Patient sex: M
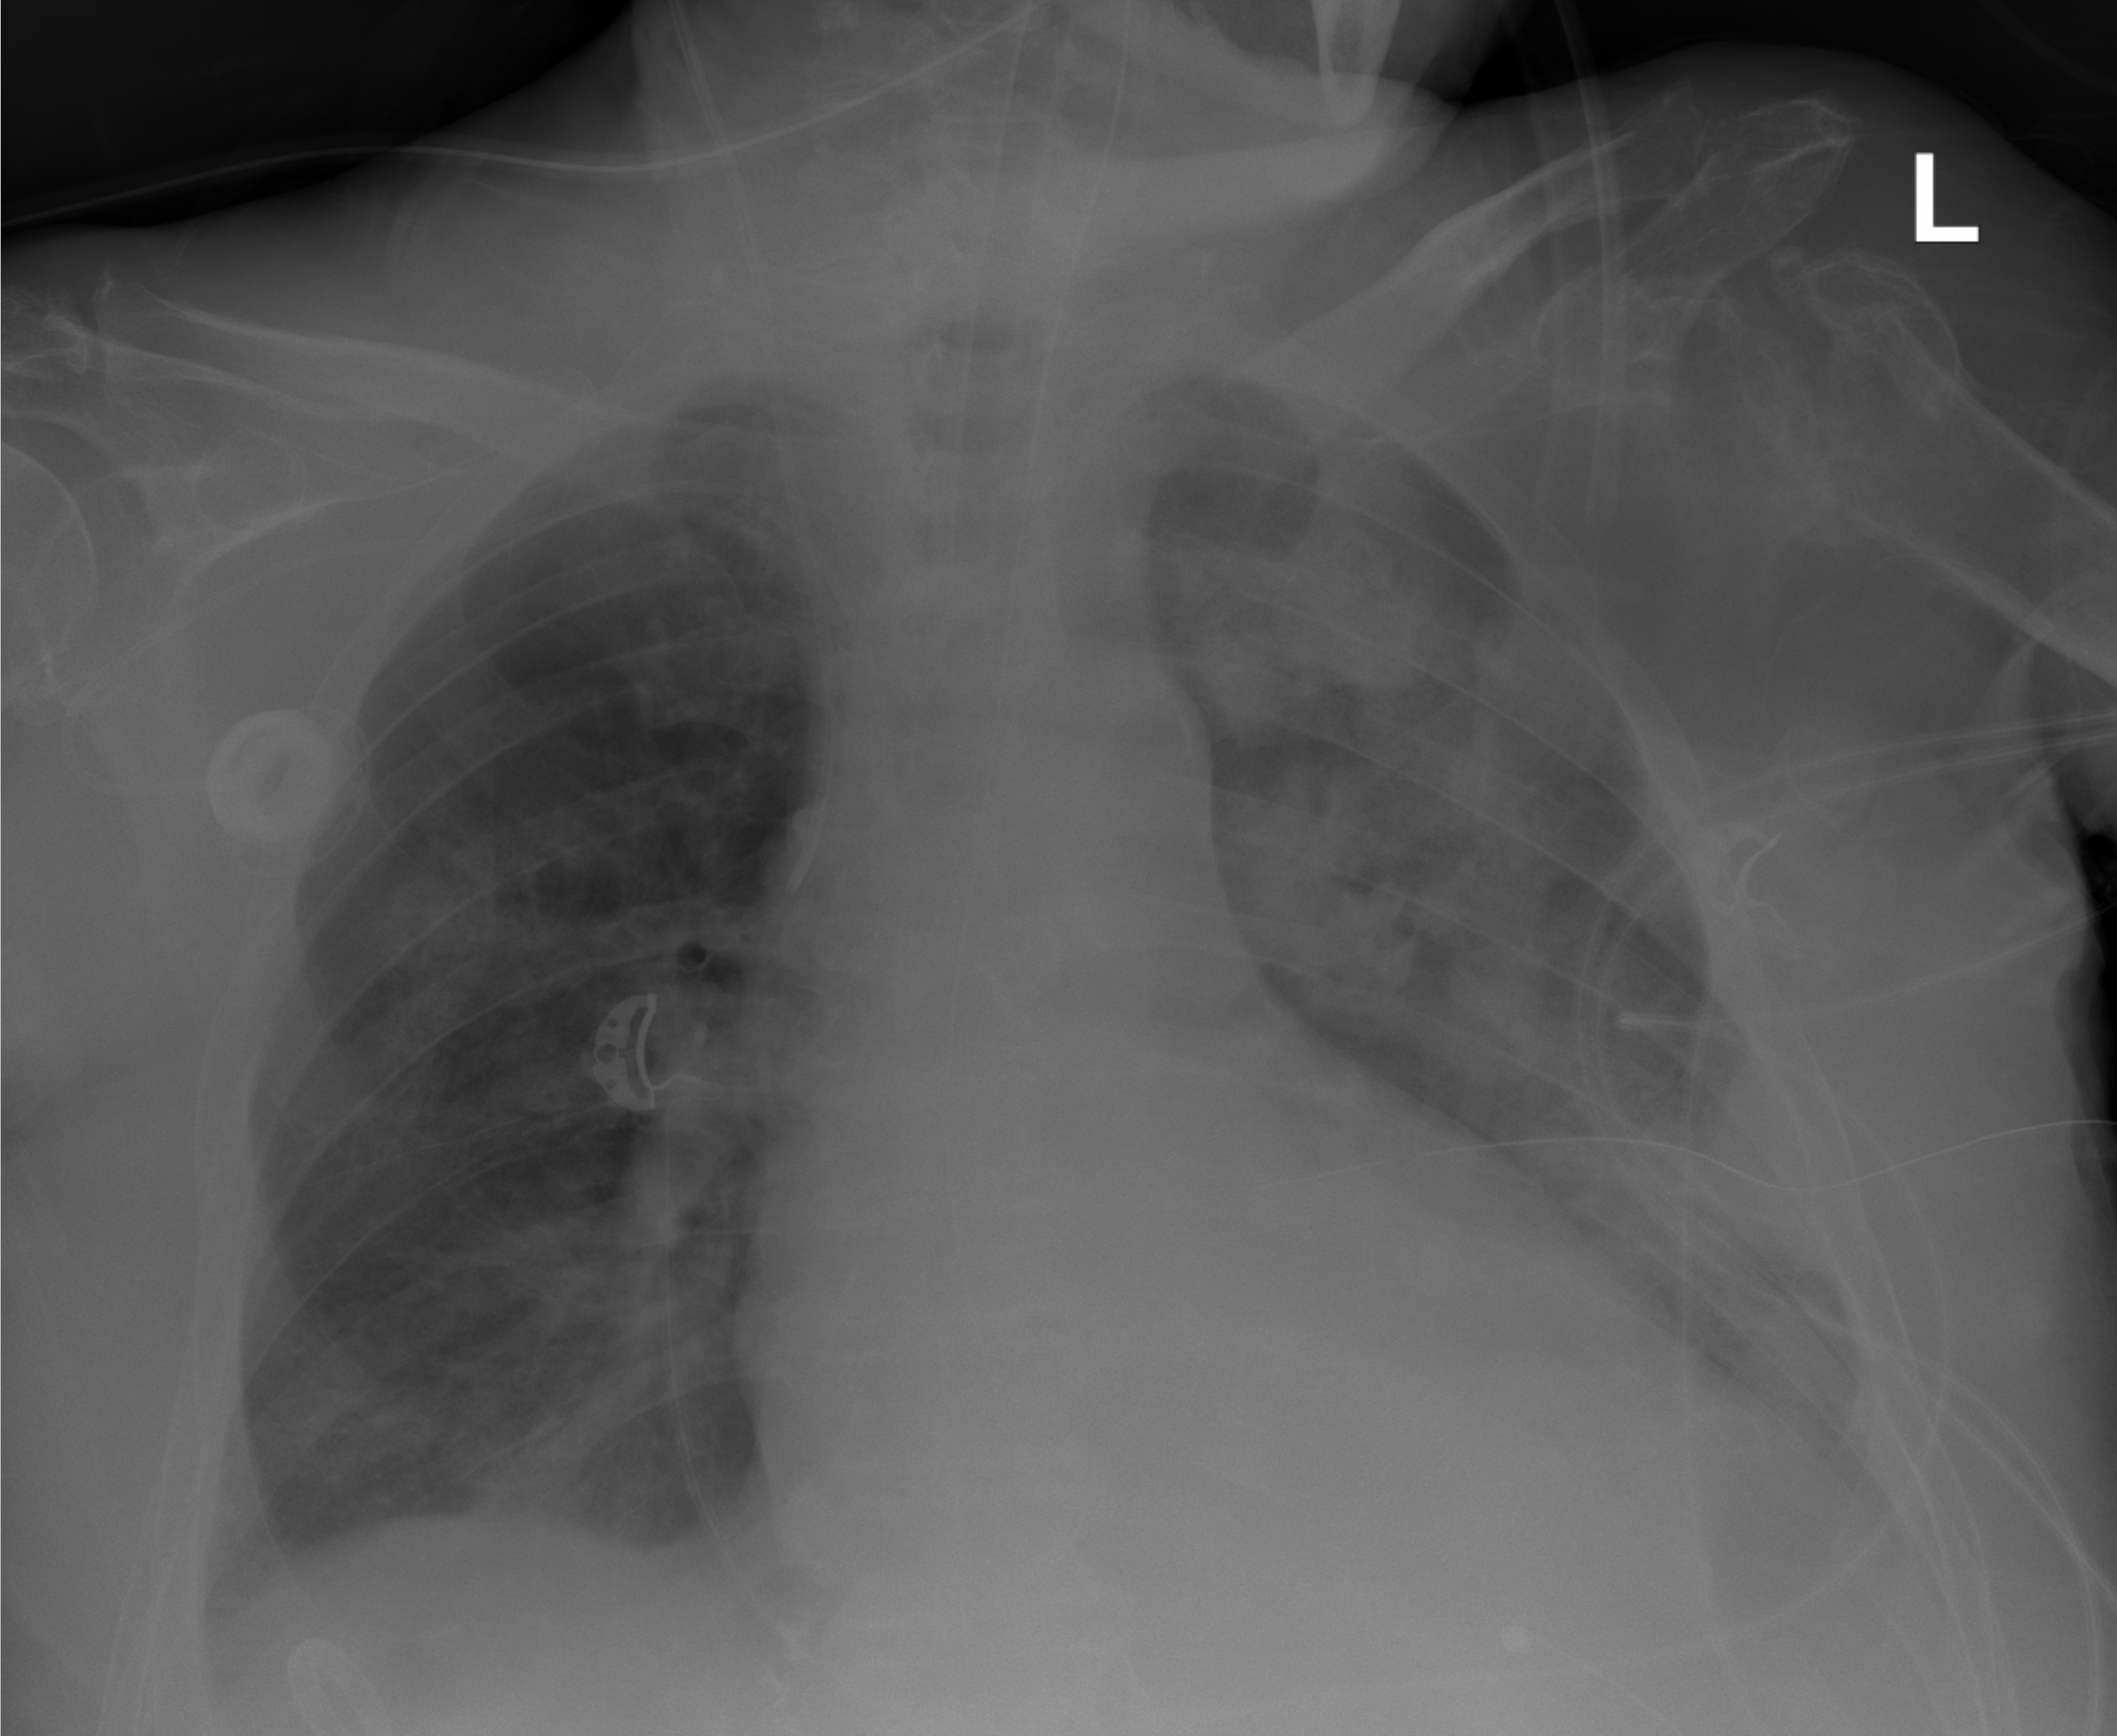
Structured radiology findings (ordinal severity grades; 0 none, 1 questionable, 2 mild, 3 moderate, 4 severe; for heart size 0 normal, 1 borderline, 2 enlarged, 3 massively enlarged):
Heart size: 2
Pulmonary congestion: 0
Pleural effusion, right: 2
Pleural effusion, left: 2
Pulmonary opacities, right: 3
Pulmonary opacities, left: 4
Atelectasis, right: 2
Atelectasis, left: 4